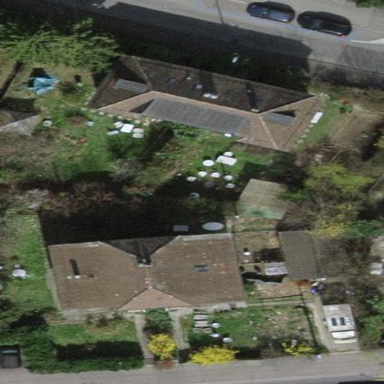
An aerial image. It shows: Garden surrounded by fence.